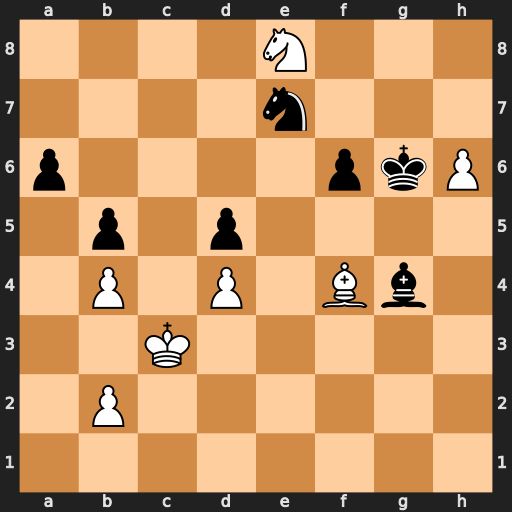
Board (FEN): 4N3/4n3/p4pkP/1p1p4/1P1P1Bb1/2K5/1P6/8
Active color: w
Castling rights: -
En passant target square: -
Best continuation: h7 Kxh7 Nxf6+ Kg6 Nxg4 Kf5 Bd6